Interaction volume radius: 5 \u00c5
Interaction volume height: 40 \u00c5
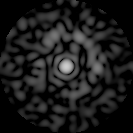
Disorder parameter: 0.8487